Question: I'm trying to edit the linewidths that show up in my colorbar separately from the linewidths of the contours I am plotting in Matplotlib. I would like to set my contour linewidths to 0.5, but when I do I cannot see the color contours in the colorbar. If I set the contour linewidths to 1.5, I can see them in the color bar, but the contours are too thick for me.

'''
import matplotlib.pyplot as plt
import matplotlib.mlab as mlab
import numpy as np
#get data
delta = 0.025
x = np.arange(-3.0, 3.0, delta)
y = np.arange(-3.0, 3.0, delta)
X, Y = np.meshgrid(x, y)
Z1 = mlab.bivariate_normal(X, Y, 1.0, 1.0, 0.0, 0.0)
Z2 = mlab.bivariate_normal(X, Y, 1.5, 0.5, 1, 1)
Z = 10.0 * (Z2 - Z1)
#get contour levels
levels=[-1.5,-1.25,-1,-0.75,-0.5,-0.25,0,0.25,0.5,0.75,1,1.25,1.5]
fig = plt.figure()
ax = fig.add_subplot(111)
#plot contours and color bar
CS = plt.contour(X,Y,Z,levels, linestyles='solid', linewidths=0.5, extent=(-3,3,-3,3))
plt.clabel(CS, colors='black', inline=True, inline_spacing=0, fontsize=8)
CB = plt.colorbar(CS, aspect=35, shrink=0.5, pad=0.09, orientation='horizontal', extend='both')
CB.set_ticks(levels)
CB.set_label('(values)',size=8)
CB.ax.tick_params(labelsize=6)
#set plot limits
plt.xlim([-3,3])
plt.ylim([-3,3])
#set aspect ratios to be equal
plt.axes().set_aspect('equal')
#set ticks of plot
ax.xaxis.set_major_locator(plt.MultipleLocator(1.0))
ax.yaxis.set_major_locator(plt.MultipleLocator(1.0))
plt.xticks(fontsize=8)
plt.yticks(fontsize=8)
plt.show()
'''
Any ideas on how I can control the contour linewidths and the colorbar linewidths separately?
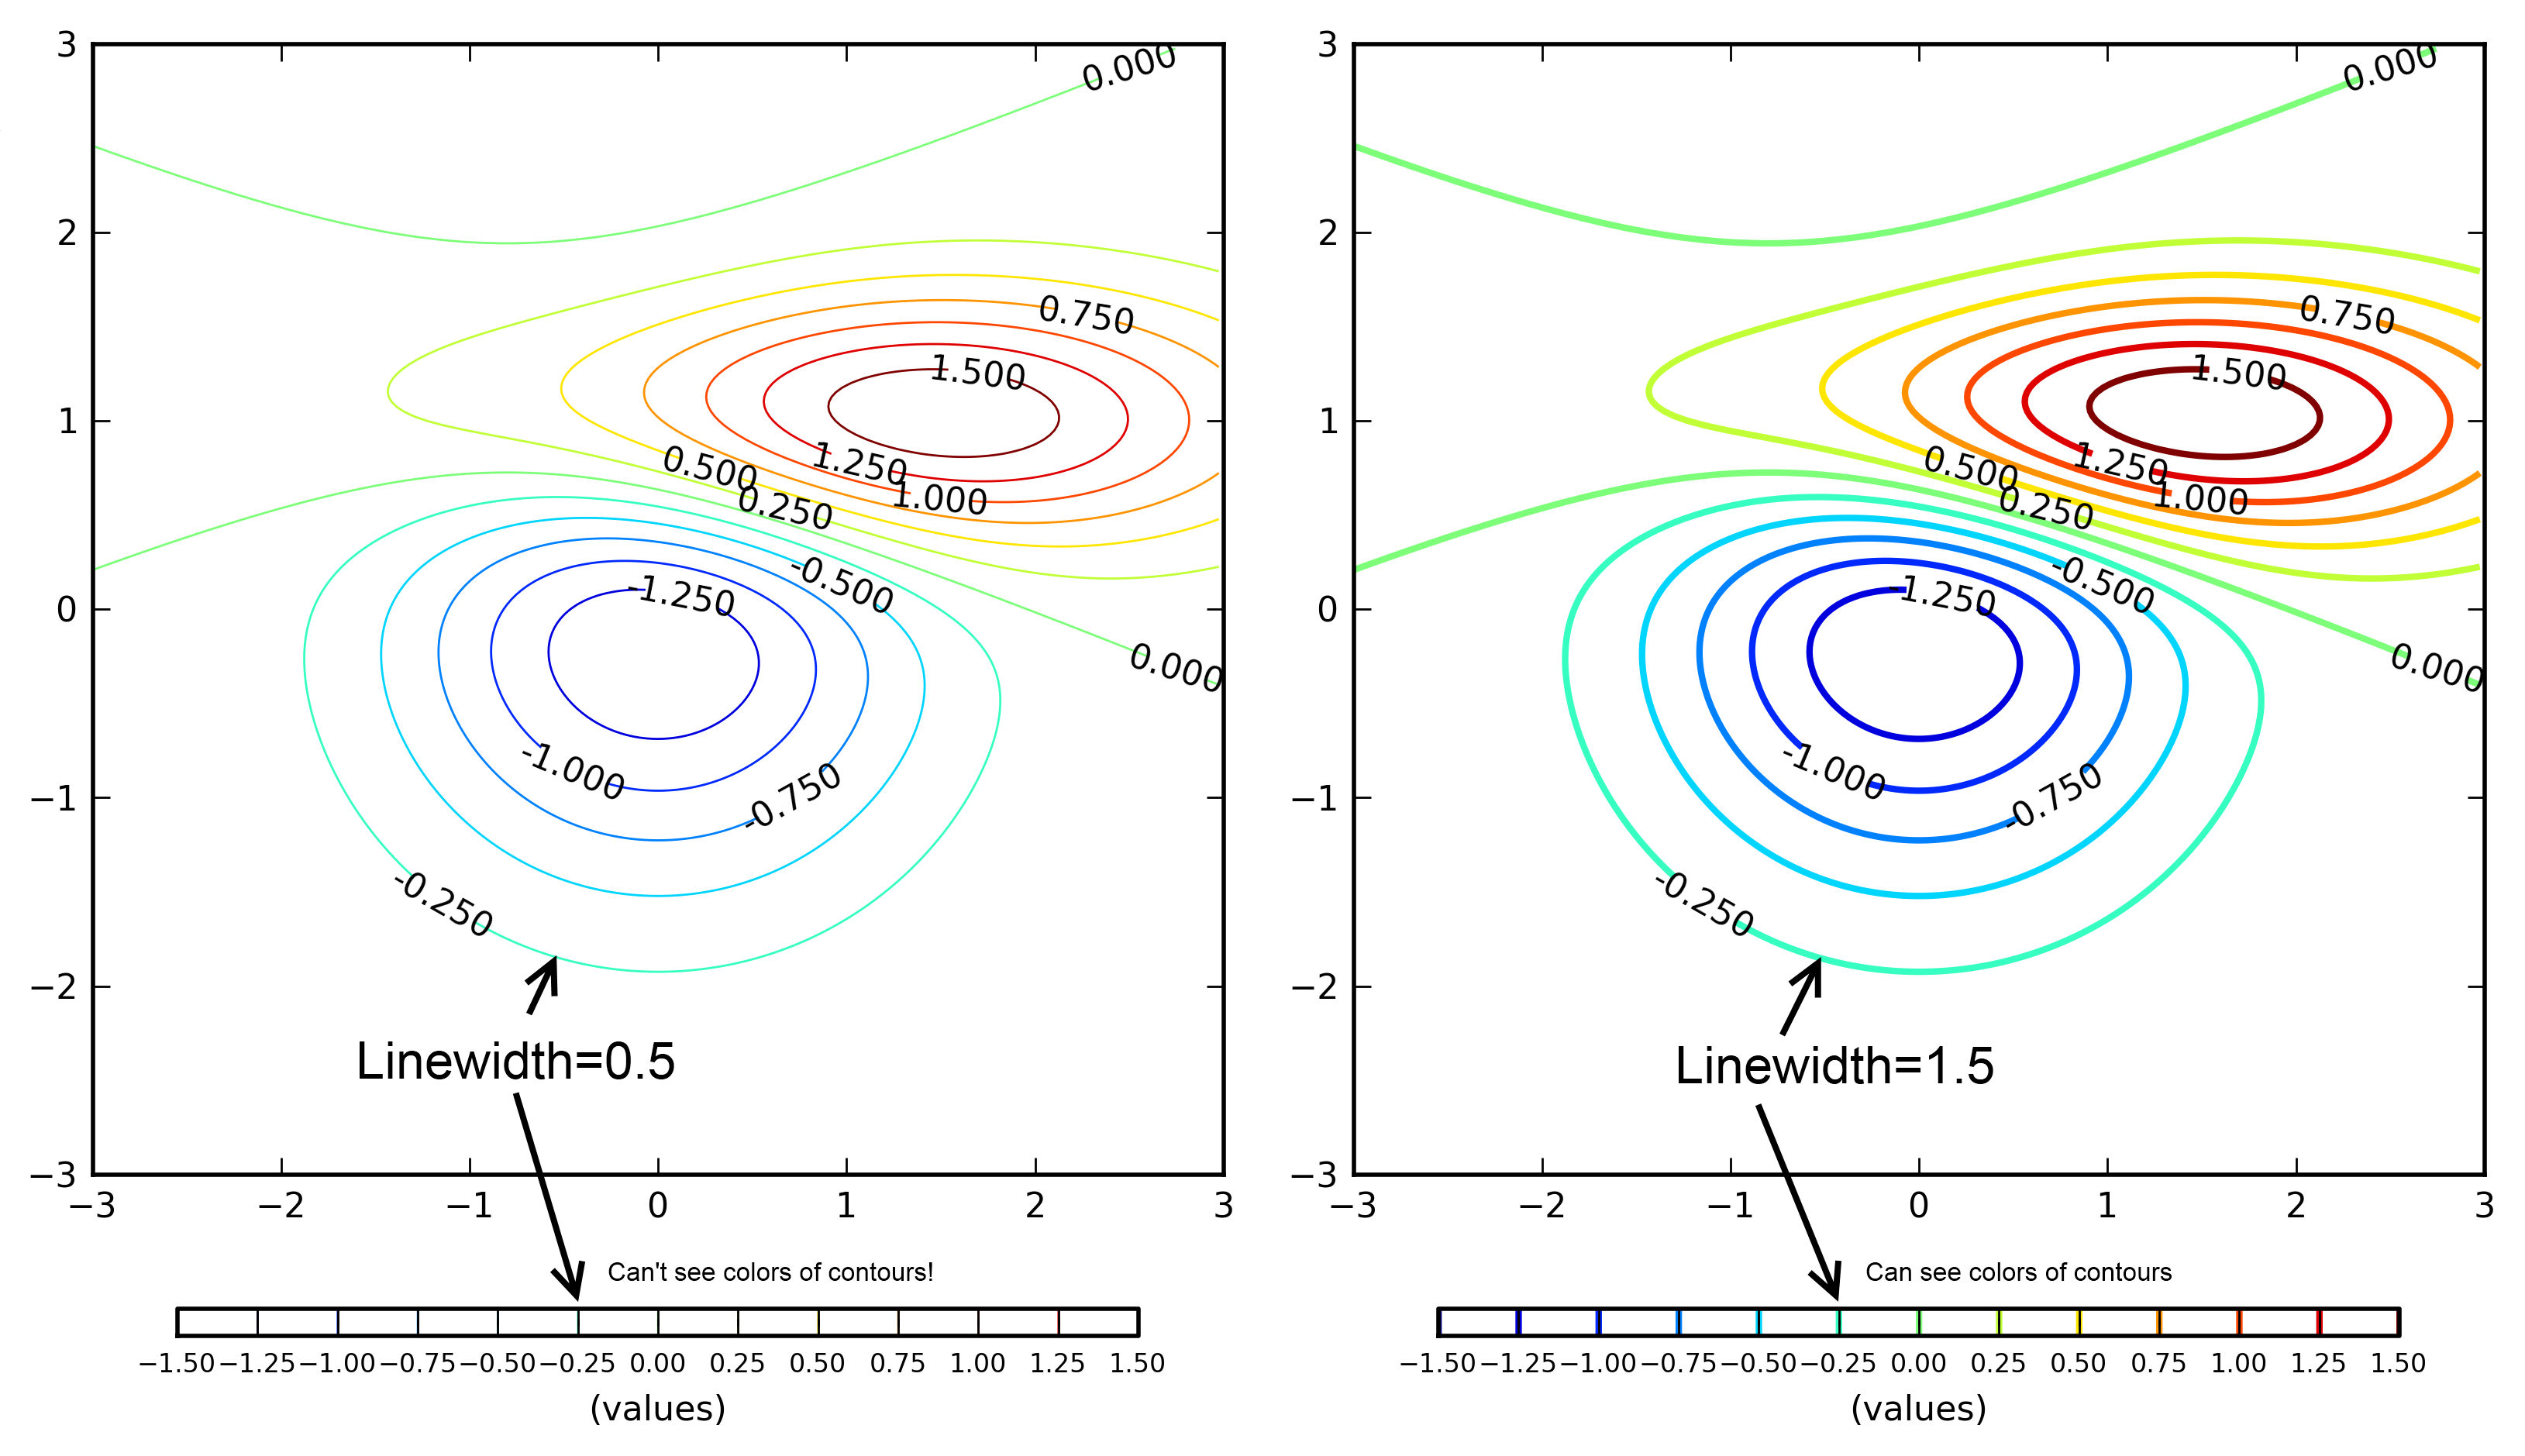
Answer: Use the linewidth you want for CS (i.e 0.5).
Then add this line:
'''
CB.lines[0].set_linewidth(10)
'''
And you will get thick lines in the colorbar.
This gives the same result than the method the OP realized in the comments but you do not need to get the axes childrens and to discover which is the object you have to set linewithds.